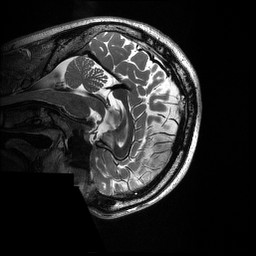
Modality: T2w
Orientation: sagittal
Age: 28
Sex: male